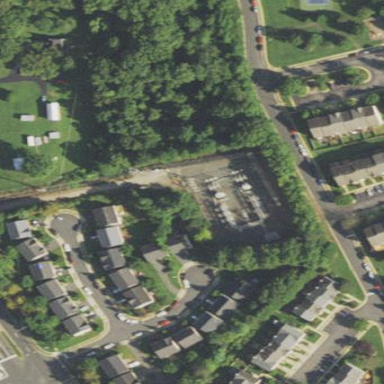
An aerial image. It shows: Power substation.